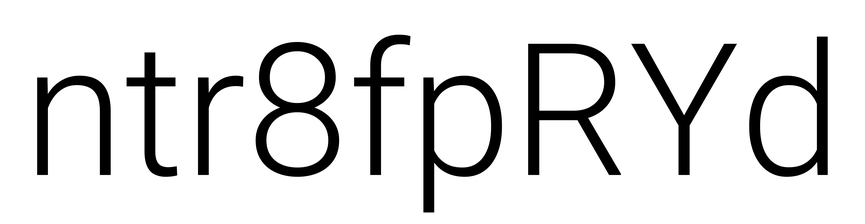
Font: Roboto_Light